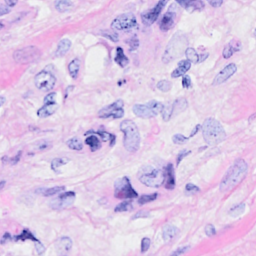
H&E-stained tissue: Breast